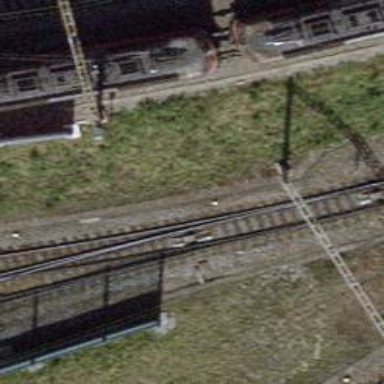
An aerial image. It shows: Railway switch.